Aerial crown-view tile of a tropical tree (Barro Colorado Island, Panama), acquired 20250124:
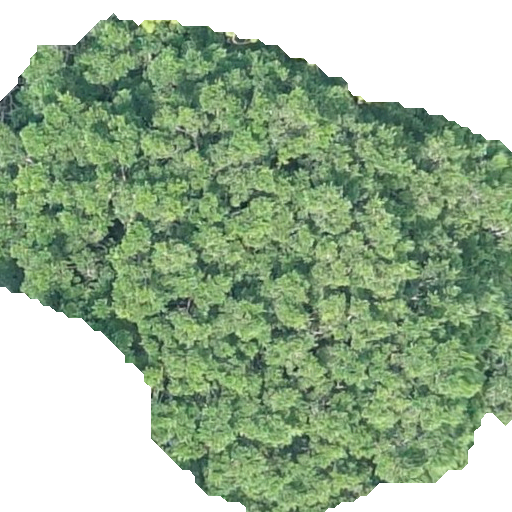
Species: Brosimum alicastrum
GBIF accepted scientific name: Brosimum alicastrum
Crown area: 297.069 m²